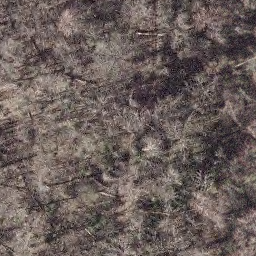
Label: forest